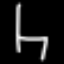
Label: chair